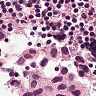
Metastatic tissue present: yes